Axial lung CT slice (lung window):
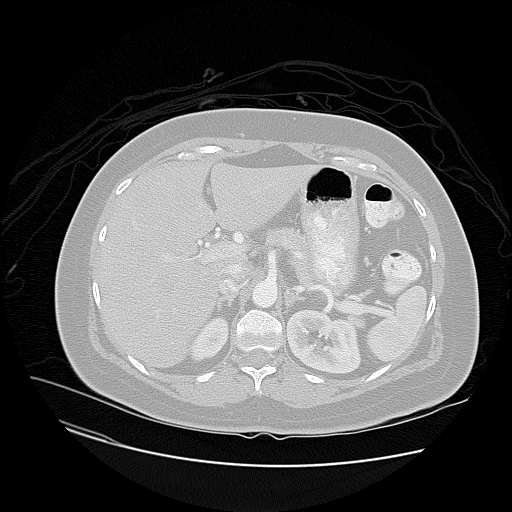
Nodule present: no